Field crop: tomato
Growth stage: 1
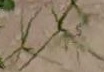
Species: cyperus